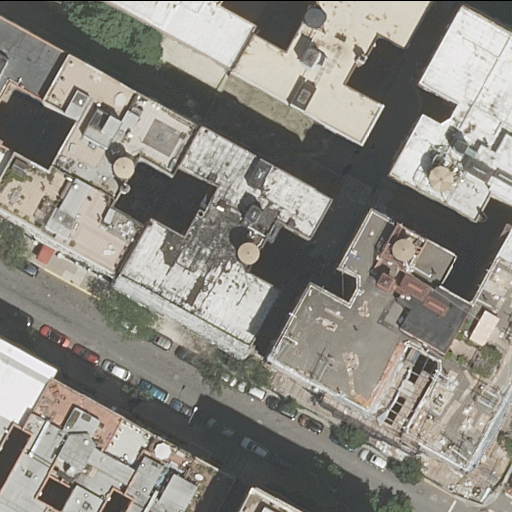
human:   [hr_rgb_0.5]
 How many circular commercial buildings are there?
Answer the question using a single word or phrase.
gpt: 0

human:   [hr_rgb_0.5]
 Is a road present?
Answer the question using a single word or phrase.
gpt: yes

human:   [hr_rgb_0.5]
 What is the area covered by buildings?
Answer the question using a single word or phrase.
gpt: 5623m2

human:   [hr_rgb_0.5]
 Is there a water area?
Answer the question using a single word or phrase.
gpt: no

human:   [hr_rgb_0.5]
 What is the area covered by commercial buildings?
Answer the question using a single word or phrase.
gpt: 0m2

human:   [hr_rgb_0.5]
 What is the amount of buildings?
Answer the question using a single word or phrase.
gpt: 10

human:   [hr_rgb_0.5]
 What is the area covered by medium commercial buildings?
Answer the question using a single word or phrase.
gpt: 0m2

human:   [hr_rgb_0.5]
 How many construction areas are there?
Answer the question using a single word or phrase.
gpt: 0

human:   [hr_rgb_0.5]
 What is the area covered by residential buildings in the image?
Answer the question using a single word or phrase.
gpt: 5623m2

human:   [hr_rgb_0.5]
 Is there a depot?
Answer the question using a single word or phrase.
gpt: no

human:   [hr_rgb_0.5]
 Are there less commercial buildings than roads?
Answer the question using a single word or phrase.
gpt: yes

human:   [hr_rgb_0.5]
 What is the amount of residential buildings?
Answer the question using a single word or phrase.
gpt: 10

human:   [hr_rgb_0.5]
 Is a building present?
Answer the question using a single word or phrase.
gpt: yes

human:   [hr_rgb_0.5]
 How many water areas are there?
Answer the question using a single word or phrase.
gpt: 0

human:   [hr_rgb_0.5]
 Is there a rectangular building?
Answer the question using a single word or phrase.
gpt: yes

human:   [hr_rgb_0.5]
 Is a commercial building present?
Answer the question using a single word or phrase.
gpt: no

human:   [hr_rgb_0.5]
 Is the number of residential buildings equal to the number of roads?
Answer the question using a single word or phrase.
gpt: no

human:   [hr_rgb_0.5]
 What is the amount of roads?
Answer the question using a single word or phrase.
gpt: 1

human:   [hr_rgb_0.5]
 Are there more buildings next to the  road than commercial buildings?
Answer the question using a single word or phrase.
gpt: yes

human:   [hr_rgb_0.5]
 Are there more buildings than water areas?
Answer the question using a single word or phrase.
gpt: yes

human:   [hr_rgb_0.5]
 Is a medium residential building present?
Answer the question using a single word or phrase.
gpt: yes

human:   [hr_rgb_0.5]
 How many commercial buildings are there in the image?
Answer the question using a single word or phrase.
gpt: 0

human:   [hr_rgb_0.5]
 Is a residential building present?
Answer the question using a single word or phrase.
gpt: yes

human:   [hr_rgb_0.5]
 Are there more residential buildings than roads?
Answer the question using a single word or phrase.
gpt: yes

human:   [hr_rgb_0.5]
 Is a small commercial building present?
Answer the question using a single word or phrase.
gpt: no

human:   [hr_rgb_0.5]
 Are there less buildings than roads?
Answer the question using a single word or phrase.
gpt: no

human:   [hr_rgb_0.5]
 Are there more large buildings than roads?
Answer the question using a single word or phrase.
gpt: yes

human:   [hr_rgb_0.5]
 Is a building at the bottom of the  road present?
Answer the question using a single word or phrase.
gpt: yes

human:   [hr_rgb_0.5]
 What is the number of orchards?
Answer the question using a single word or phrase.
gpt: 0

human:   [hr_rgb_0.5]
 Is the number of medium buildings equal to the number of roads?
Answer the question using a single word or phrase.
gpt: no

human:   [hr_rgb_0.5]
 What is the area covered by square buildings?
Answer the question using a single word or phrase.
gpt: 0m2

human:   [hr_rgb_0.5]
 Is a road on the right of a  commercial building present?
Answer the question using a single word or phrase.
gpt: no

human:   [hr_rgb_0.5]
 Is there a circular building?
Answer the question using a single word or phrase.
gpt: no

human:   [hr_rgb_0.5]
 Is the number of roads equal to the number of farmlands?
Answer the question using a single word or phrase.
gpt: no

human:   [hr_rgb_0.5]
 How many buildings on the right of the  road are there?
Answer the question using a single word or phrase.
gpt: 3

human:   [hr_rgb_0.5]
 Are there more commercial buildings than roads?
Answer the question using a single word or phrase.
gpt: no

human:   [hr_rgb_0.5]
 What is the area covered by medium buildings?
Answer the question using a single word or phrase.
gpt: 621m2

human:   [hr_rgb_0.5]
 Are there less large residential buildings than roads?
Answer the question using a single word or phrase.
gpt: no

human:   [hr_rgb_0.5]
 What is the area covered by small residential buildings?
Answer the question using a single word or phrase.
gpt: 0m2

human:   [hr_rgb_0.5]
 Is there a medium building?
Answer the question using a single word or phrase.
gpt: yes

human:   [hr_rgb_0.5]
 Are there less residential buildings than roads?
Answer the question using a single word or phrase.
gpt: no

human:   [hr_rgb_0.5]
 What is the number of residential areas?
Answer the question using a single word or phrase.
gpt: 0

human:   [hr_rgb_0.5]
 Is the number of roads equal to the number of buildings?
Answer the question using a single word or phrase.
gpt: no

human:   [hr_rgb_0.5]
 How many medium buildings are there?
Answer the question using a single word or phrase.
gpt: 4

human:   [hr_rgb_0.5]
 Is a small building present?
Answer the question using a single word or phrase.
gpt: no

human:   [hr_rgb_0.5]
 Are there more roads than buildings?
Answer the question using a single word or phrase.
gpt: no

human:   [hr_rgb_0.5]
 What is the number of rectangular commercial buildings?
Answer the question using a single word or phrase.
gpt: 0

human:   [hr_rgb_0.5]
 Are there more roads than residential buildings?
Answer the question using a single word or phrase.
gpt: no

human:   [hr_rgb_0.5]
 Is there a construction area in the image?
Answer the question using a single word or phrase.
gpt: no

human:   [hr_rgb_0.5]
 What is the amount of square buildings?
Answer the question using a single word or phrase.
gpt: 0

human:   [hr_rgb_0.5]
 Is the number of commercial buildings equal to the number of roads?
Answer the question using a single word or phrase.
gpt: no

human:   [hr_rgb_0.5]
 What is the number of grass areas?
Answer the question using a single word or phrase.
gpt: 0

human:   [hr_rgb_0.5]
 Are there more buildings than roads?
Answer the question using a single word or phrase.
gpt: yes

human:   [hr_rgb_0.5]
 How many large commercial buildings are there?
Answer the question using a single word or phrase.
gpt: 0

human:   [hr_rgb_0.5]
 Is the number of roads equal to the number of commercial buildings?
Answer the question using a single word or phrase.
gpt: no

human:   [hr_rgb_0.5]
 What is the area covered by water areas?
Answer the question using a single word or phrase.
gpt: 0m2

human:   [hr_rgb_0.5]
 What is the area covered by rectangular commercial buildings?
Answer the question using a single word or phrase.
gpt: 0m2

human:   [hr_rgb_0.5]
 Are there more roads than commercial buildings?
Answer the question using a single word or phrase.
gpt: yes

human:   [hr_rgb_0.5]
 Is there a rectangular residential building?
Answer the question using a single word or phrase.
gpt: yes

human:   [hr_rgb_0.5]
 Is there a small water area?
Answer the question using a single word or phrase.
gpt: no

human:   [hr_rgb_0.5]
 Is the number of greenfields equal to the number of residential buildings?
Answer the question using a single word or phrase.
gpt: no

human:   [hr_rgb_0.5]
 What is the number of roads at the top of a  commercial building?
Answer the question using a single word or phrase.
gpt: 0

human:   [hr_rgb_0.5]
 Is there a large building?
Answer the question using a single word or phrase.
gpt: yes

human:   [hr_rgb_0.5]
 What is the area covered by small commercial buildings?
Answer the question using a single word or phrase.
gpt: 0m2